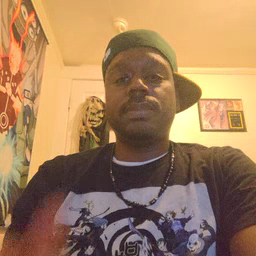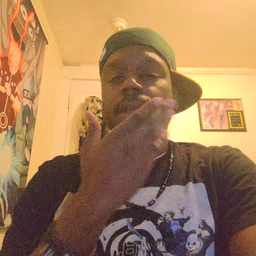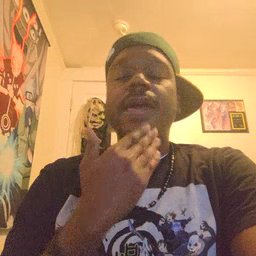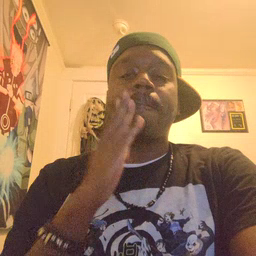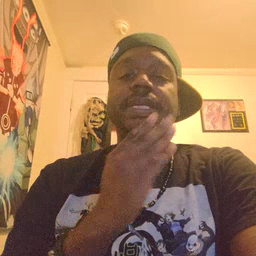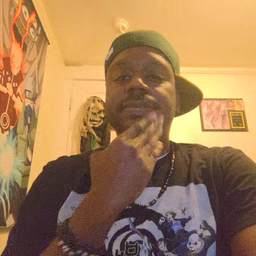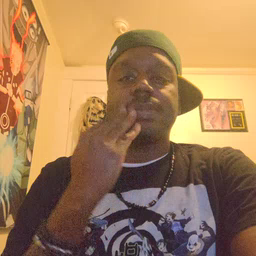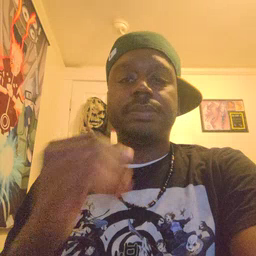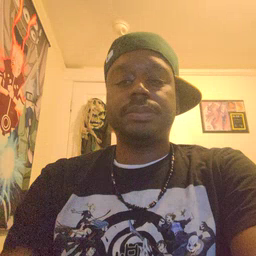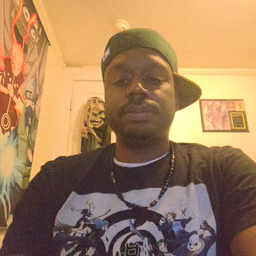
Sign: napkin